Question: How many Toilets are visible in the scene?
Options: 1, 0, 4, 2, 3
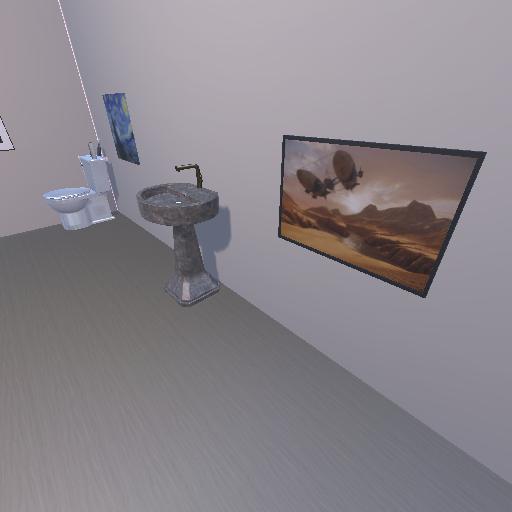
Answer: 1